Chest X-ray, PA view. Patient: 69 years old, sex M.
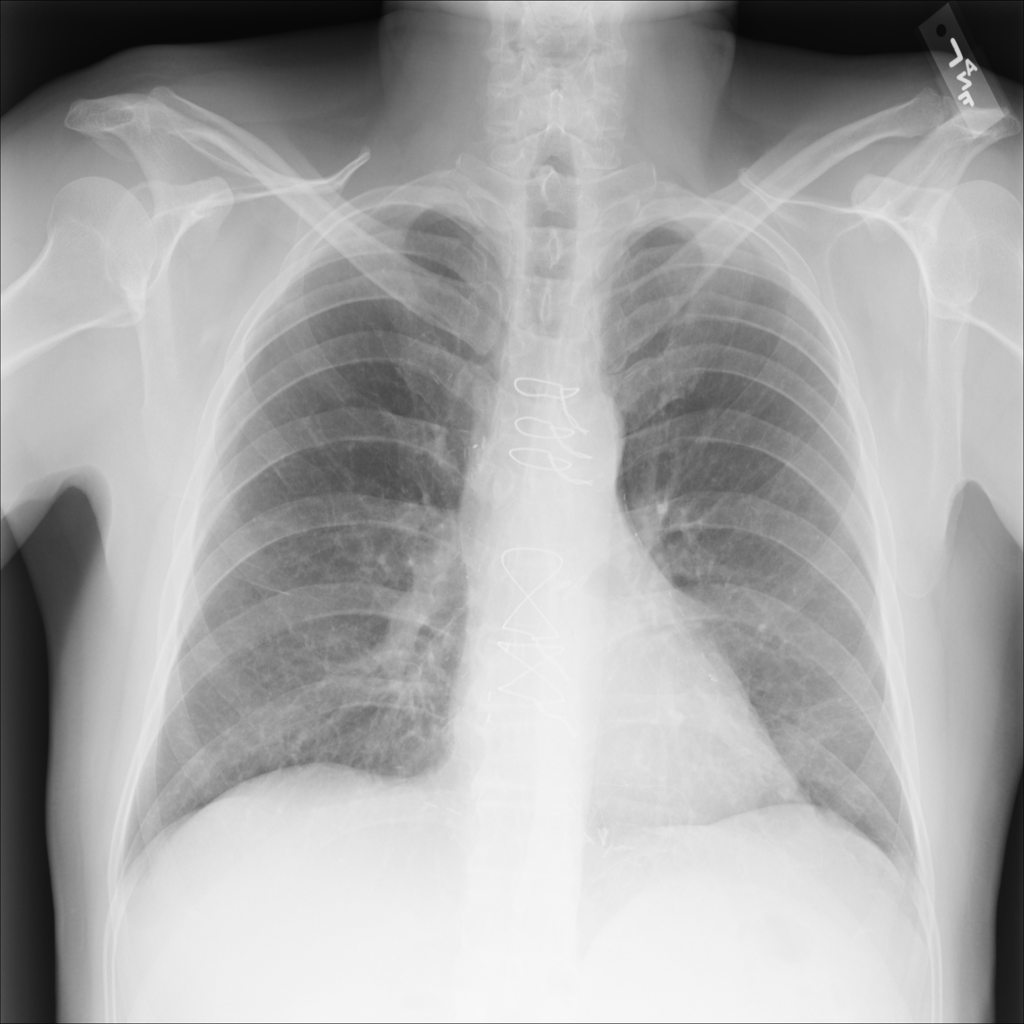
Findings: No Finding